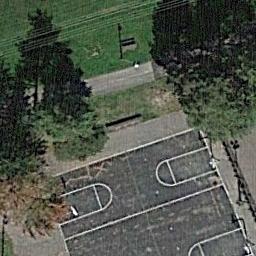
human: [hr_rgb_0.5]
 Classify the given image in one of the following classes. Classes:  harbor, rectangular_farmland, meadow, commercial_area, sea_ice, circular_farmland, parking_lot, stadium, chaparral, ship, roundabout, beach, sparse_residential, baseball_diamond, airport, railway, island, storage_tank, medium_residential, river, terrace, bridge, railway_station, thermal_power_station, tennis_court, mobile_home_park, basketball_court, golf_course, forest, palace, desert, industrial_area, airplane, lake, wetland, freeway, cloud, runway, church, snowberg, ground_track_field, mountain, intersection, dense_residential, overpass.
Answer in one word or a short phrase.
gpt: basketball_court